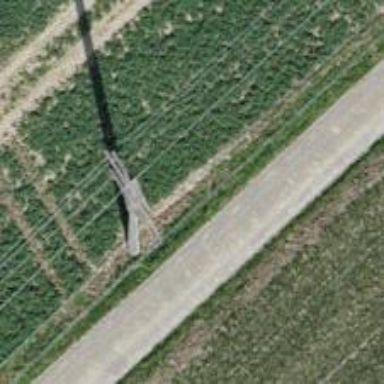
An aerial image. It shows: Concrete power pole.